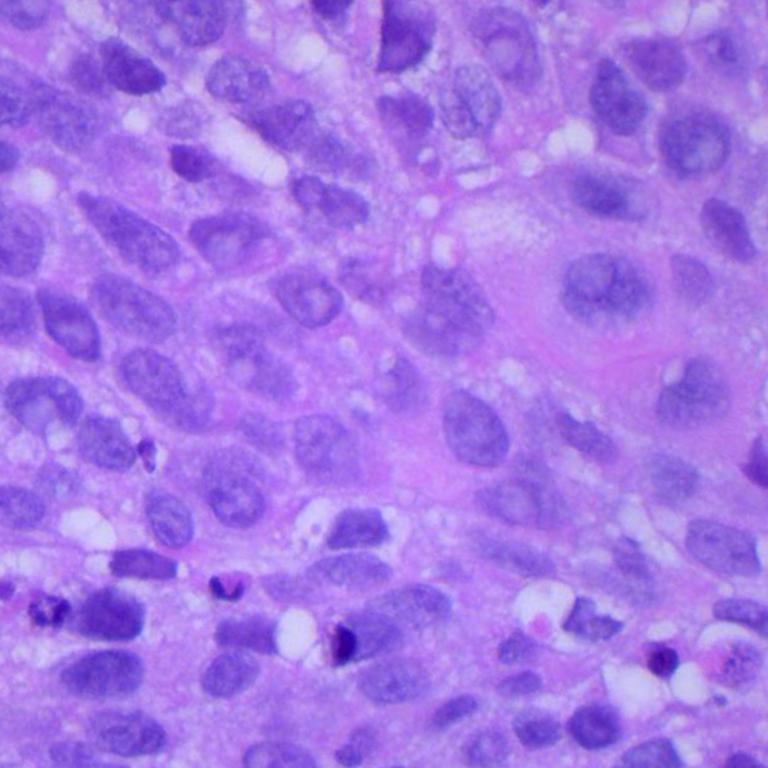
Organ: lung
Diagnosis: squamous carcinomas